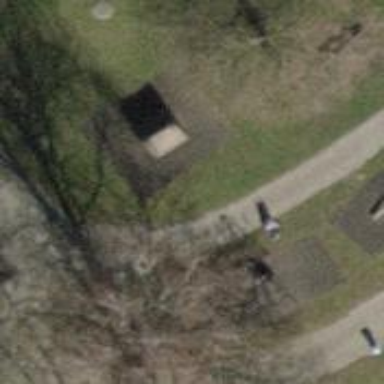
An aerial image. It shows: Playground with playhouse.